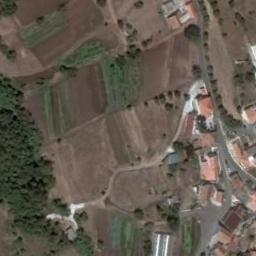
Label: rectangular_farmland